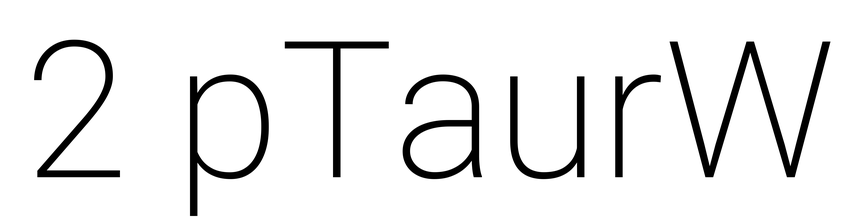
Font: Roboto_ExtraLight